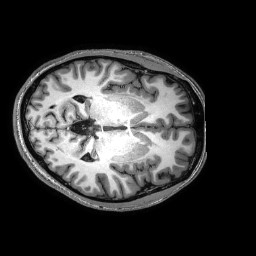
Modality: T1w
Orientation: axial
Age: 20
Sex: male